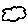
Label: cloud